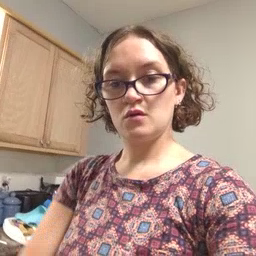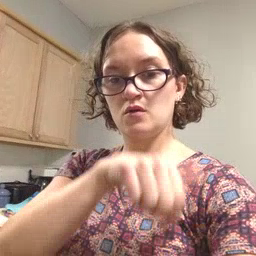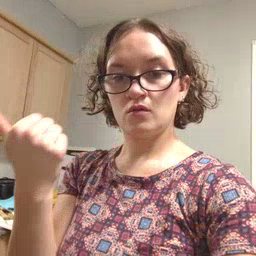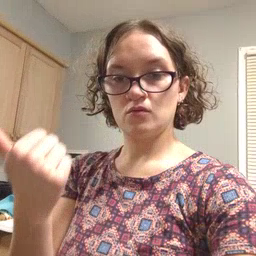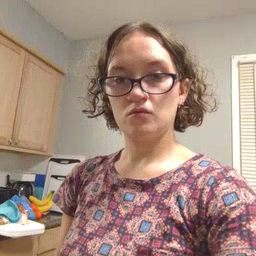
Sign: another